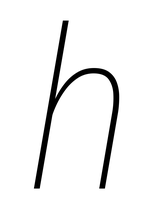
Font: Roboto-Italic_Condensed_Thin_Italic